Question: I have implemented in app billing in my Android app and it is working perfectly, i have a small issue and i am unable to solve it yet.
I am not keeping any record of purchase items in local DB or any third party server.
So, when i am requesting an already purchased item, in app API is showing a dialog having the text "You already own this item", Pressing OK button of dialog app is navigating to required activity. Here i want to remove this dialog, but as this dialog is handle by in app API, so i am not able to remove this dialog. Is there any way to remove this dialog, so that it doesn't appear in activity. Can any body help any clue to solve this small issue.
I am attaching the screen shot of dialog appearing in my activity.

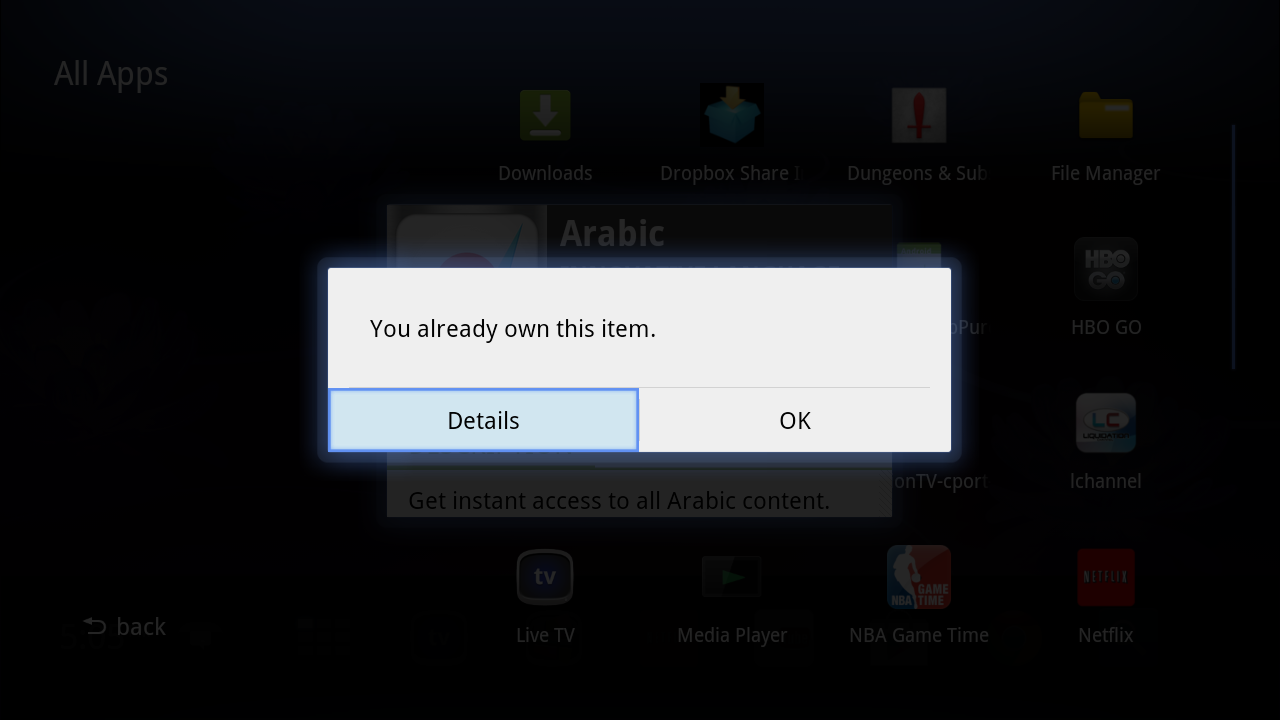
Answer: You have the answer in your question. You should keep track of items that are already bought.